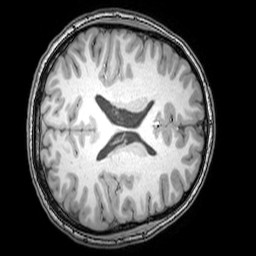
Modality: T1w
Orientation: axial
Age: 24
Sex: male
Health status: healthy
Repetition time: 0.081 s
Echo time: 0.037 s